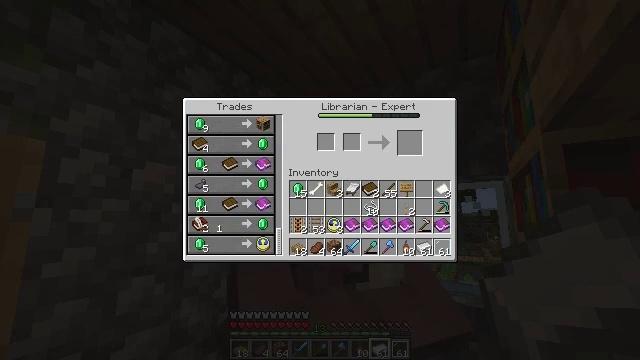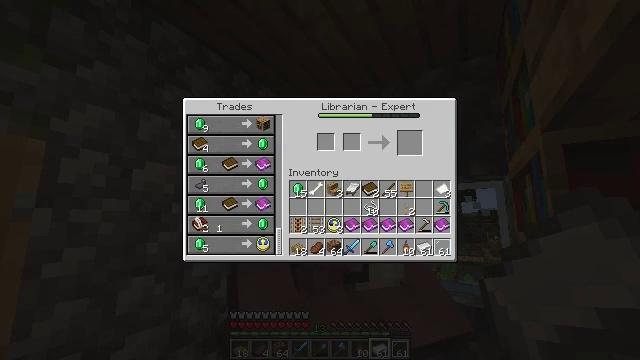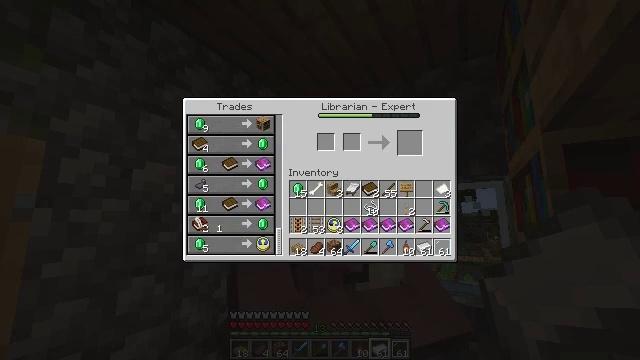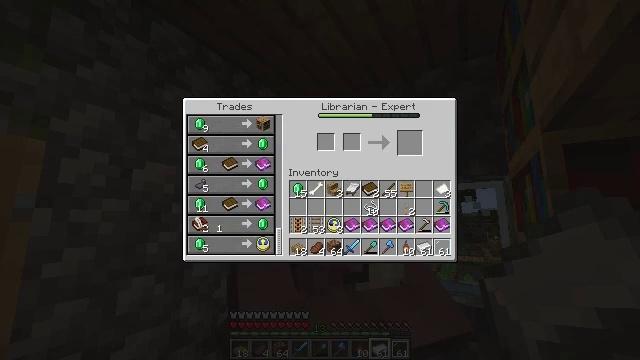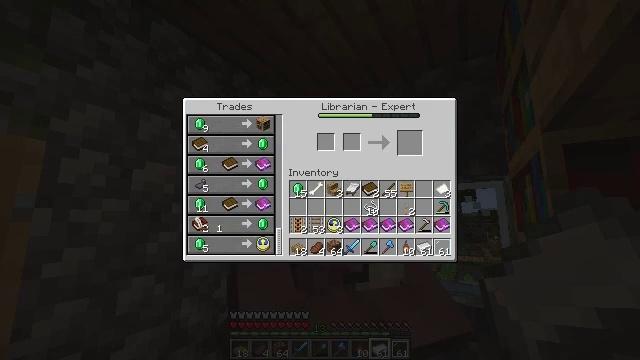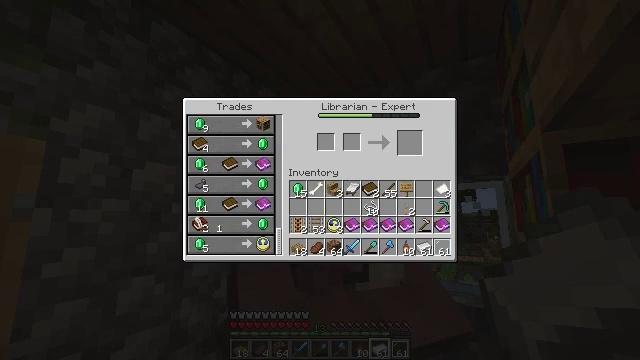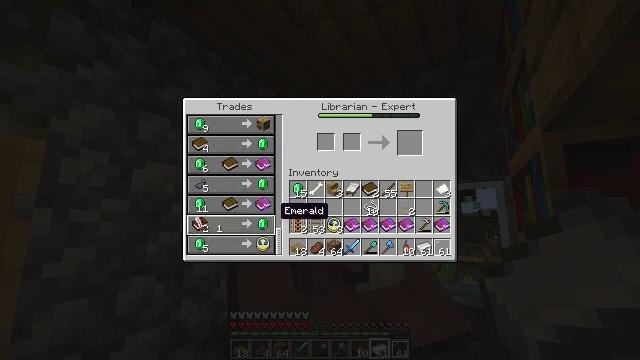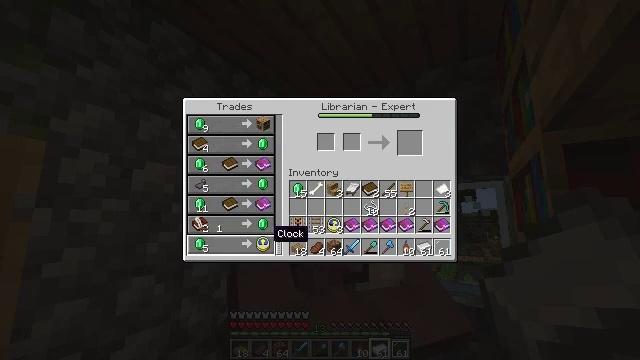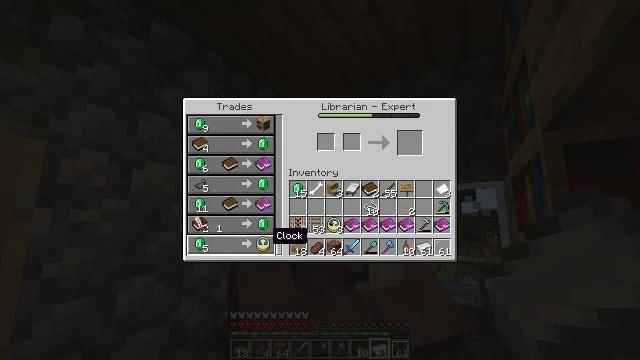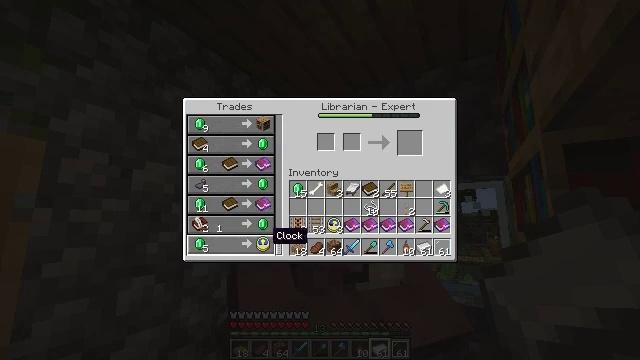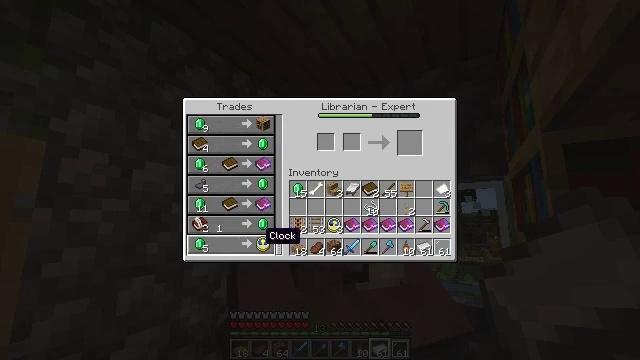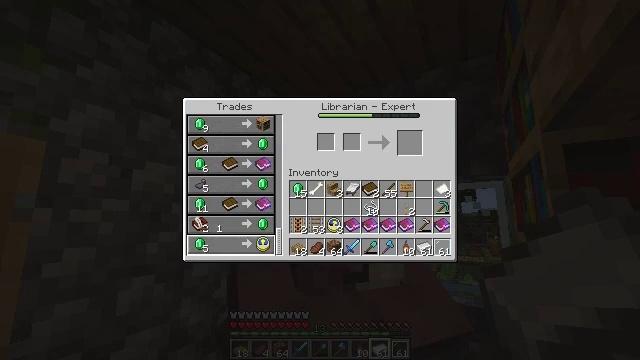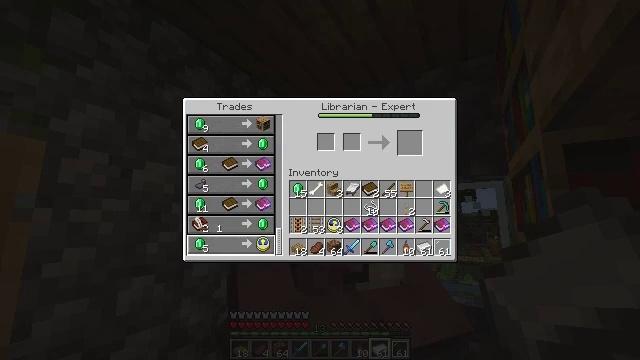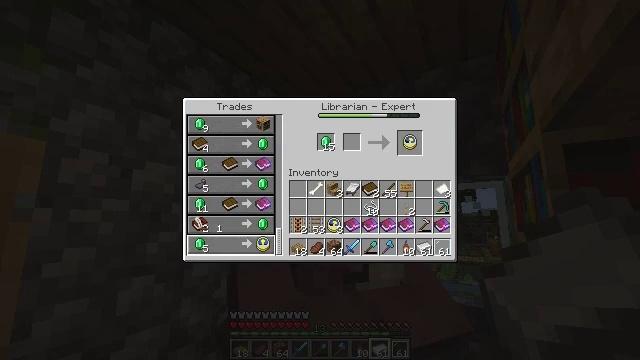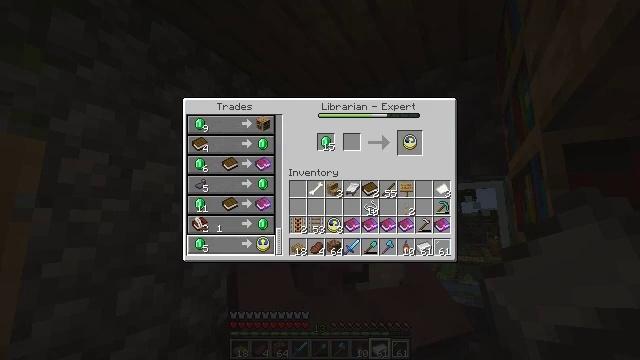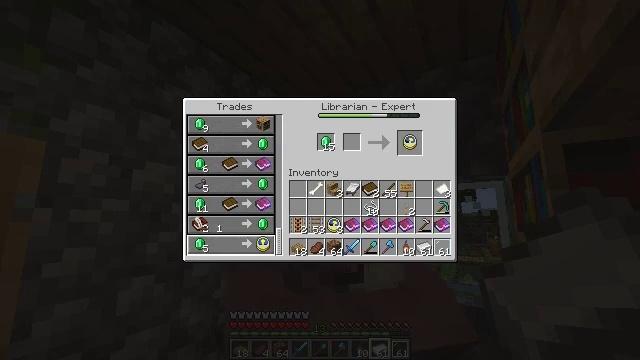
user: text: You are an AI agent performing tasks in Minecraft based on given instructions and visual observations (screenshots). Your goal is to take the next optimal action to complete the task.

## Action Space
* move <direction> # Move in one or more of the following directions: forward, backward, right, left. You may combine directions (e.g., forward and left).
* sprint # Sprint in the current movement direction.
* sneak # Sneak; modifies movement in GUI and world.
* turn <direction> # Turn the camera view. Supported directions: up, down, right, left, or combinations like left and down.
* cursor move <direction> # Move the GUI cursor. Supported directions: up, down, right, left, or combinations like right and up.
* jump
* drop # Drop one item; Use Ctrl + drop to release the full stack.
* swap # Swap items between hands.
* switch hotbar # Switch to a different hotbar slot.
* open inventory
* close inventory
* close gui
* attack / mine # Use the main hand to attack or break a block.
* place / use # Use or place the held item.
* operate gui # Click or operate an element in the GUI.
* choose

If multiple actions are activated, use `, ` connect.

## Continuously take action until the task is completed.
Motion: motion action
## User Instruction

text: Craft a clock using gold and redstone.
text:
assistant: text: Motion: no_op
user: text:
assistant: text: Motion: no_op
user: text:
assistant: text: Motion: no_op
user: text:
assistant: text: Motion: no_op
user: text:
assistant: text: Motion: no_op
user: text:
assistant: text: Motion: cursor move down
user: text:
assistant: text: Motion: cursor move left and down
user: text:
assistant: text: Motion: no_op
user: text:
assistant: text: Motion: no_op
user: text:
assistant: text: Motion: cursor move left
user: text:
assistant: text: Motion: cursor move left
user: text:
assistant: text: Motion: cursor move left
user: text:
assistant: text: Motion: operate gui
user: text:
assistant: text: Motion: operate gui
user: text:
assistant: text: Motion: operate gui
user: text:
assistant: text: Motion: no_op
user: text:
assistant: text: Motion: no_op
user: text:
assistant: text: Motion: cursor move right
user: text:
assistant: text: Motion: cursor move right
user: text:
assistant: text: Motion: cursor move right and up
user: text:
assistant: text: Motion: cursor move right and up
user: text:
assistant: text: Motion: cursor move up
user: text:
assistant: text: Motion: sneak, cursor move up
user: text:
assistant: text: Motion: sneak
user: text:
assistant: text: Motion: sneak, cursor move up
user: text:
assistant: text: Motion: sneak
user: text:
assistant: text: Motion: sneak, cursor move up
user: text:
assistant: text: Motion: sneak, cursor move up
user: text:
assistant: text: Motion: sneak
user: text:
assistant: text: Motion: sneak